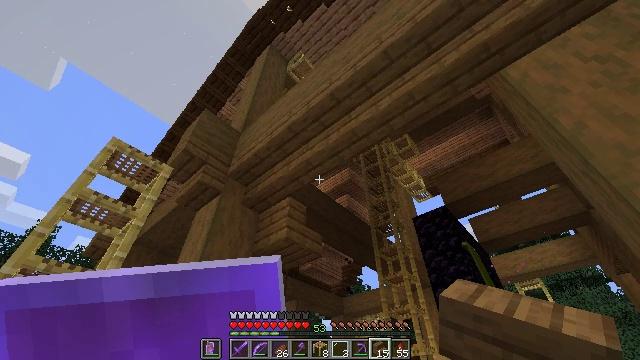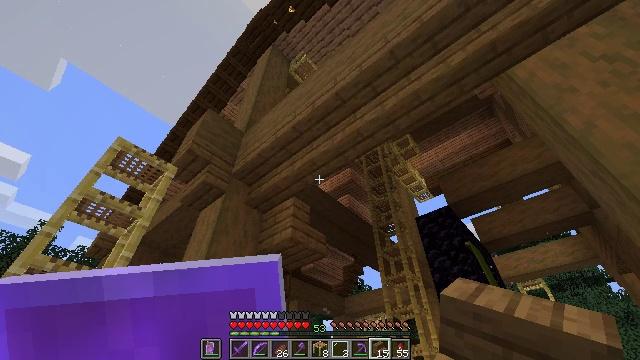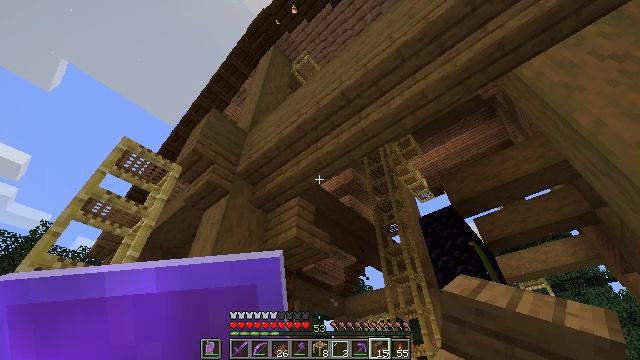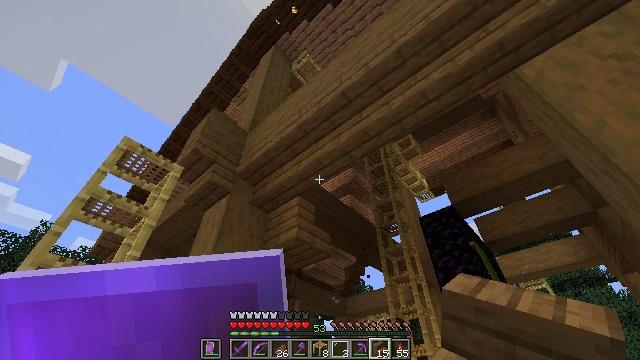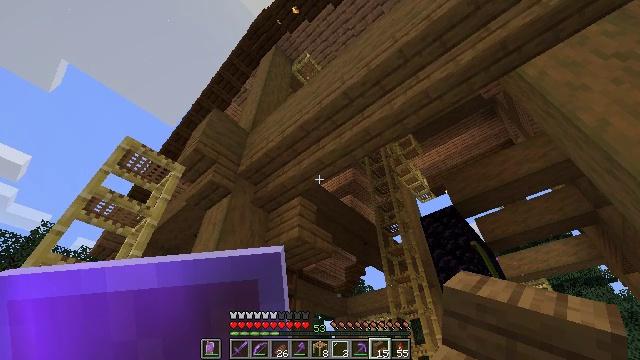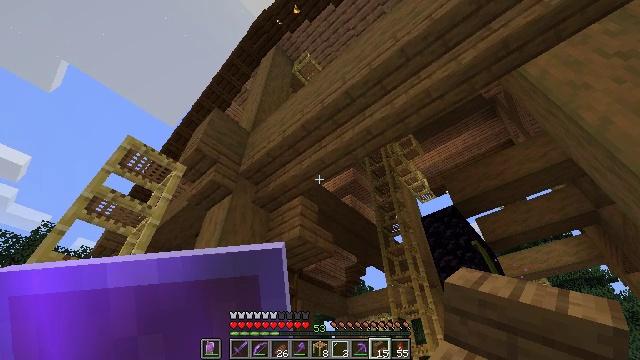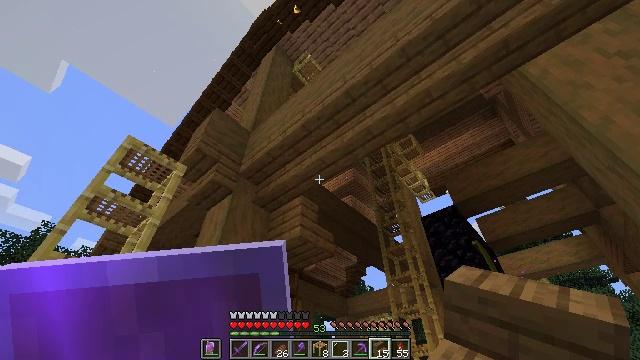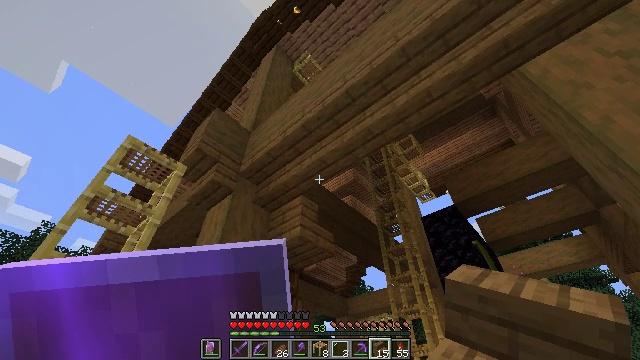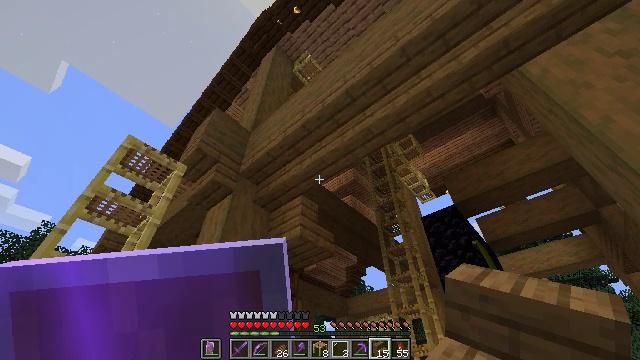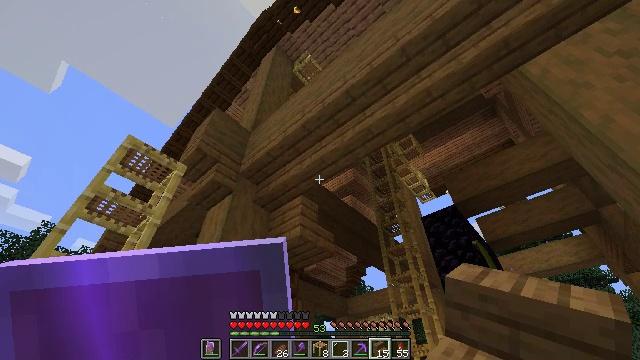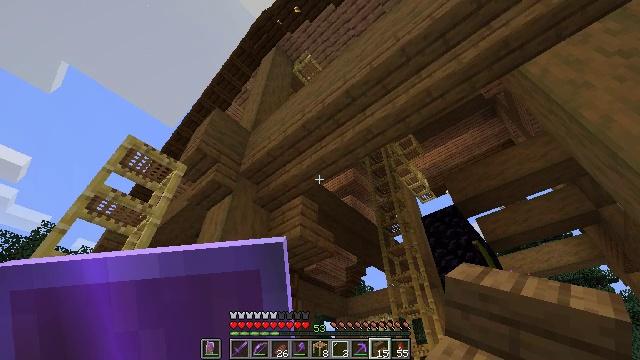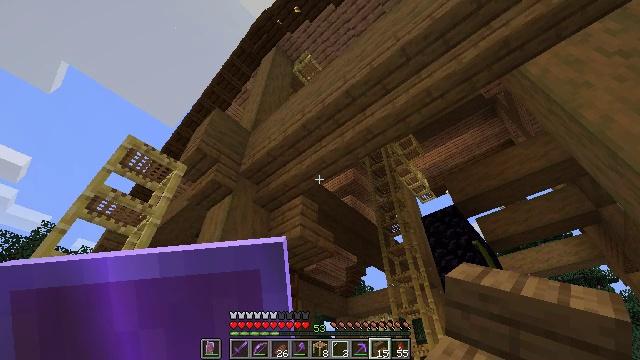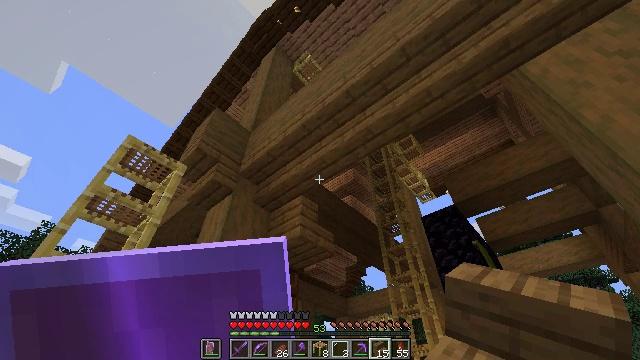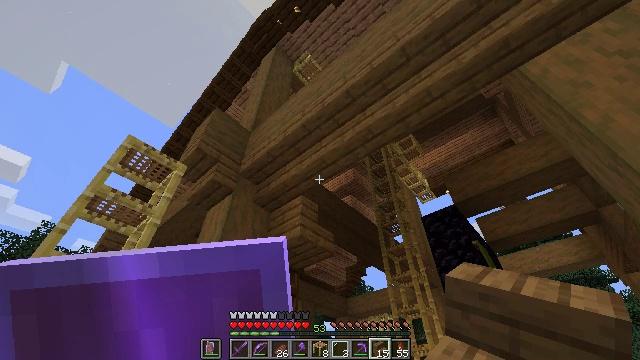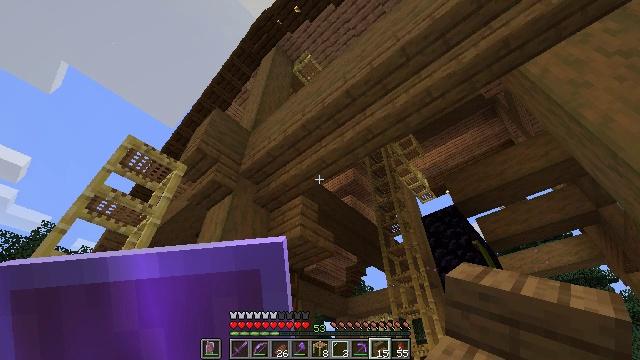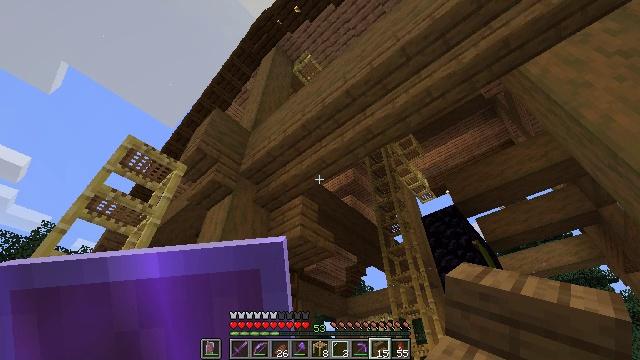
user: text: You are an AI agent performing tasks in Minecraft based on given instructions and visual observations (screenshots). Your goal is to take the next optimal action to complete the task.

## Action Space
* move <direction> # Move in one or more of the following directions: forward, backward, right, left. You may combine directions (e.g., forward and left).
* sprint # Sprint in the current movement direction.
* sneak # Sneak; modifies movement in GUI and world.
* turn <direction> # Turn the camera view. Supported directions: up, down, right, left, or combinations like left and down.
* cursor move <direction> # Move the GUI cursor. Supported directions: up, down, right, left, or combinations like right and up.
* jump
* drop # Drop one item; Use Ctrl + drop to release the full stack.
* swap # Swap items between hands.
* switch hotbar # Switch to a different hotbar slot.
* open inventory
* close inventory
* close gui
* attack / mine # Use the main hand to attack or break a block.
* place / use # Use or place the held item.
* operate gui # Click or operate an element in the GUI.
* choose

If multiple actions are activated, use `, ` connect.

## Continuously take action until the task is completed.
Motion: motion action
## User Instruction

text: Gather some spruce stairs into your inventory.
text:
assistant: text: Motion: no_op
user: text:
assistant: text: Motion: no_op
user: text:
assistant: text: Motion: no_op
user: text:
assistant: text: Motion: no_op
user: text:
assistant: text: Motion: no_op
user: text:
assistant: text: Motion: no_op
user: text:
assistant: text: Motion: no_op
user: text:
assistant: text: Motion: no_op
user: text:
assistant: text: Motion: no_op
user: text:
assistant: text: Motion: no_op
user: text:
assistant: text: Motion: no_op
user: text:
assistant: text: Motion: no_op
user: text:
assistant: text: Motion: no_op
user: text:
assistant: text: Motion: no_op
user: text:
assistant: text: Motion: no_op
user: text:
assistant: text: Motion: no_op
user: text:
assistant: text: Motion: no_op
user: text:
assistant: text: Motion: no_op
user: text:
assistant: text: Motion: no_op
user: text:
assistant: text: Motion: no_op
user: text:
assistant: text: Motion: no_op
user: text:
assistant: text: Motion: no_op
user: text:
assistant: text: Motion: no_op
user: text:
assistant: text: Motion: no_op
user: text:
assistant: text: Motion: no_op
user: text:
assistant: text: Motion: no_op
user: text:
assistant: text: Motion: no_op
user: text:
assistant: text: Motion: no_op
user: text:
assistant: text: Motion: no_op
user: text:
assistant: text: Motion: no_op